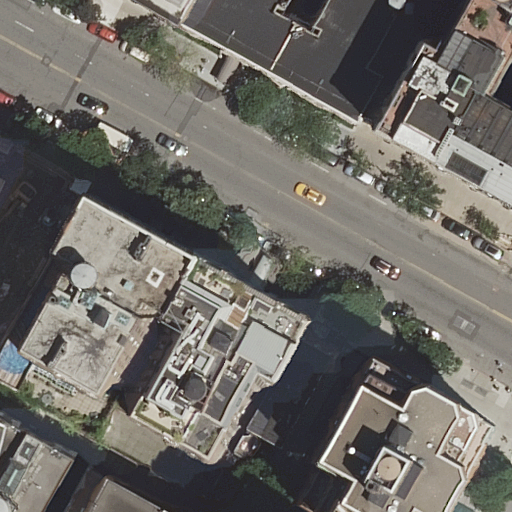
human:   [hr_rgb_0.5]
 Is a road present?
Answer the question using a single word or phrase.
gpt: yes

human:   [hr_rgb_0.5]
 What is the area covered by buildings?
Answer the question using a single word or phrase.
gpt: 4308m2

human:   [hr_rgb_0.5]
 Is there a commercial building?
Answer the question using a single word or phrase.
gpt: no

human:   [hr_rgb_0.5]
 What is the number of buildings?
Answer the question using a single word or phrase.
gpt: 10

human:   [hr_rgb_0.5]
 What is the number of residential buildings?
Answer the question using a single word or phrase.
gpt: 10

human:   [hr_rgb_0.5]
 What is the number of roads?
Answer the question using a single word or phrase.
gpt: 1

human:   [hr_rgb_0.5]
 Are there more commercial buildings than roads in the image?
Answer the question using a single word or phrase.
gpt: no

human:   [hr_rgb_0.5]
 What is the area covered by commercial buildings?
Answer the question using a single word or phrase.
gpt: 0m2

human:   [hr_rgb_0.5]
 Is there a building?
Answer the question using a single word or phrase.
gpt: yes

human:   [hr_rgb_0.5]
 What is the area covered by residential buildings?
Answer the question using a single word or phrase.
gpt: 4308m2

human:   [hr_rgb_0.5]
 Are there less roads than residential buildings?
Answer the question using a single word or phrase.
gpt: yes

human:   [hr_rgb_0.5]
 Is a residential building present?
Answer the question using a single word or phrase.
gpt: yes

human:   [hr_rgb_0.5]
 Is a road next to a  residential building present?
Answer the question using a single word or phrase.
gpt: yes

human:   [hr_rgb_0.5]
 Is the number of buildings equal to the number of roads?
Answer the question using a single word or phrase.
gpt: no

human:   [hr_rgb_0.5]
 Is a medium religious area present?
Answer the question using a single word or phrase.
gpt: no

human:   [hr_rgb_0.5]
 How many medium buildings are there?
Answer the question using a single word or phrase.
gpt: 5

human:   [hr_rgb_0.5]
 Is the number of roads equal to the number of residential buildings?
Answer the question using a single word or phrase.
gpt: no

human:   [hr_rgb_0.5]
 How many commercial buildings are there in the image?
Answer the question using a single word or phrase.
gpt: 0

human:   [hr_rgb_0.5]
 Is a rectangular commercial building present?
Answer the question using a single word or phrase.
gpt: no

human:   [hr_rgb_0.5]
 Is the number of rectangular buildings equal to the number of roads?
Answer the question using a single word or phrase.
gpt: no

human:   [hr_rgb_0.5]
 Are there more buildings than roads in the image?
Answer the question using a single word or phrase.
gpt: yes

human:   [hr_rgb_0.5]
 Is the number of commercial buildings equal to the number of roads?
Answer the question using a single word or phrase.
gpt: no

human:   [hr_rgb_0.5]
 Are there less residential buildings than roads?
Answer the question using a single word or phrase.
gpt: no

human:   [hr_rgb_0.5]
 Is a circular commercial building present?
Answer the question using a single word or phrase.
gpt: no

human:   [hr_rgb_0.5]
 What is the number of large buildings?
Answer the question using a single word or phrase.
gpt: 4

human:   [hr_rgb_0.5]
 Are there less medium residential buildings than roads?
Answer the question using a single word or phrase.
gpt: no

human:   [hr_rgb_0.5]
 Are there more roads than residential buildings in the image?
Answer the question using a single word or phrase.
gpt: no

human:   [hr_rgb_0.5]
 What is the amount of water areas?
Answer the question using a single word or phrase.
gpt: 0

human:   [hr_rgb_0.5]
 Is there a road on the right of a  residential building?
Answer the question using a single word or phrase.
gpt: yes

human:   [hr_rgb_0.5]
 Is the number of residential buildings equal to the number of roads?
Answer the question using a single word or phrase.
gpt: no

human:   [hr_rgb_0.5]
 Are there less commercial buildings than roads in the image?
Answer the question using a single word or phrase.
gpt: yes

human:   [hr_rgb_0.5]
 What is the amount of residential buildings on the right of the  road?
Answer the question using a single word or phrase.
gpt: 2

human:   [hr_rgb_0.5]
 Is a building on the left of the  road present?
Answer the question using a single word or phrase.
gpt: yes

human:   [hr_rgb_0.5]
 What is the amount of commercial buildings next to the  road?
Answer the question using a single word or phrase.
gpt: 0

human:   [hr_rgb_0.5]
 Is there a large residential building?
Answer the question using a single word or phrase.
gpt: yes

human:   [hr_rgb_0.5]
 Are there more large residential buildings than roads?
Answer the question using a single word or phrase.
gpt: yes

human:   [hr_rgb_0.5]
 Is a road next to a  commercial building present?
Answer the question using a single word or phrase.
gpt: no

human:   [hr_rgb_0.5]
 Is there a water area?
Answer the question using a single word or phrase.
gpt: no

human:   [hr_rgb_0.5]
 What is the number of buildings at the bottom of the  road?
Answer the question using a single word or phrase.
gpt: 6

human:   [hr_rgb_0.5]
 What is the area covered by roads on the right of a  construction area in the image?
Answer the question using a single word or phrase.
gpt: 0m2

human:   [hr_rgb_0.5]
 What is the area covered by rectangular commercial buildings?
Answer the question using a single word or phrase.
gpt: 0m2

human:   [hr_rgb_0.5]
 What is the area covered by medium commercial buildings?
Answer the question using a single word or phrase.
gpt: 0m2

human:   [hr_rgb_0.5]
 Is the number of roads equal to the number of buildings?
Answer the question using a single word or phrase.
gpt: no

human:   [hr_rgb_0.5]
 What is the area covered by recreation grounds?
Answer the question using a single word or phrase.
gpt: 0m2

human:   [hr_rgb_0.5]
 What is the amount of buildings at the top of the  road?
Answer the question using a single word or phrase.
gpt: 3

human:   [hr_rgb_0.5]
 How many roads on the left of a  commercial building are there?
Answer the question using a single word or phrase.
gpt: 0

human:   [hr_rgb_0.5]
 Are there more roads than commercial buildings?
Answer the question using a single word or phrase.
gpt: yes

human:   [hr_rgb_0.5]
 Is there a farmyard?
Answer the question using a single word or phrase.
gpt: no

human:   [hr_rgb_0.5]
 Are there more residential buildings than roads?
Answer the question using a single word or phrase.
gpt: yes

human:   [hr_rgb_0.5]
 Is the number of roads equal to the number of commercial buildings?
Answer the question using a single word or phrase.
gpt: no

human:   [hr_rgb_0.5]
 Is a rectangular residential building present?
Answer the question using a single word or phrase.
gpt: yes

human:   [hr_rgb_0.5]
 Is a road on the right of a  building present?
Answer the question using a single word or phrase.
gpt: yes

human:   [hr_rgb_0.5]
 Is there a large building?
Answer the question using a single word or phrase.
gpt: yes

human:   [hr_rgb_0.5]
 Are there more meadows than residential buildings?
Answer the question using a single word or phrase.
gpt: no

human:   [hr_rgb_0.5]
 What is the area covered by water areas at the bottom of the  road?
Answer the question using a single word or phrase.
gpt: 0m2

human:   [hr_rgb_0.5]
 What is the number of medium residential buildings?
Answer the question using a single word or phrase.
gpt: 5

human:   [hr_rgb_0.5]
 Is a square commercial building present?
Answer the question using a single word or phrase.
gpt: no

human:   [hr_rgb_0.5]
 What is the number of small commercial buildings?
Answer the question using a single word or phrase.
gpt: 0

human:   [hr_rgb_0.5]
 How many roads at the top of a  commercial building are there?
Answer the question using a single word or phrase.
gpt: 0

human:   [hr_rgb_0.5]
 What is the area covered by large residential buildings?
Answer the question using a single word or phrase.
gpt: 3074m2

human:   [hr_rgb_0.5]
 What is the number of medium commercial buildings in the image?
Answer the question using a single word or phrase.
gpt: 0

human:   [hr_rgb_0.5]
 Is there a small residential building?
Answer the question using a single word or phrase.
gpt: yes

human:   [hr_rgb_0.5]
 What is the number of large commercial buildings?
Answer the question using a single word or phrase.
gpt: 0

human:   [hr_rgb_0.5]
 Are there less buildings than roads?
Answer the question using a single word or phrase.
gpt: no